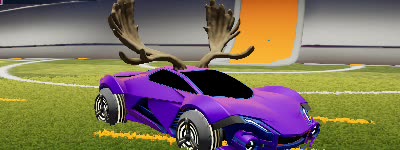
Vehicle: werewolf